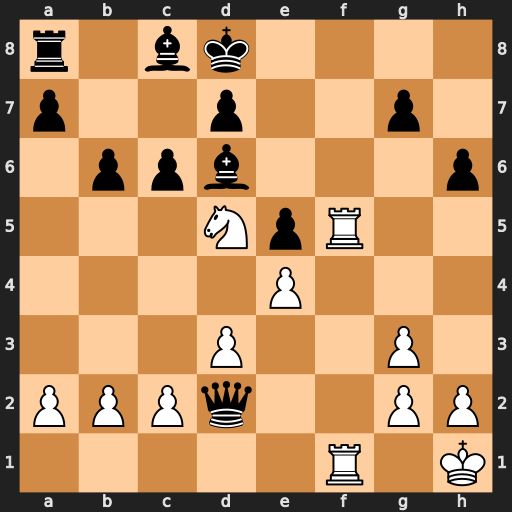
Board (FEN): r1bk4/p2p2p1/1ppb3p/3NpR2/4P3/3P2P1/PPPq2PP/5R1K
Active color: w
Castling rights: -
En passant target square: -
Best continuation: Rf8+ Bxf8 Rxf8#